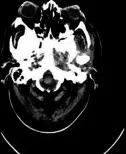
(b) A CT scan of case 3 shows temporal bone soft tissue density - middle ear, mastoid with area of lysis and sclerosis on mandibular condyle.
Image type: radiology (ct)